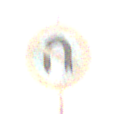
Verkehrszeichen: VerbotWenden
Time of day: SunriseSunset
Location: Outdoor (Nature)
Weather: PartlyCloudy
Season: Summer
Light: Natural